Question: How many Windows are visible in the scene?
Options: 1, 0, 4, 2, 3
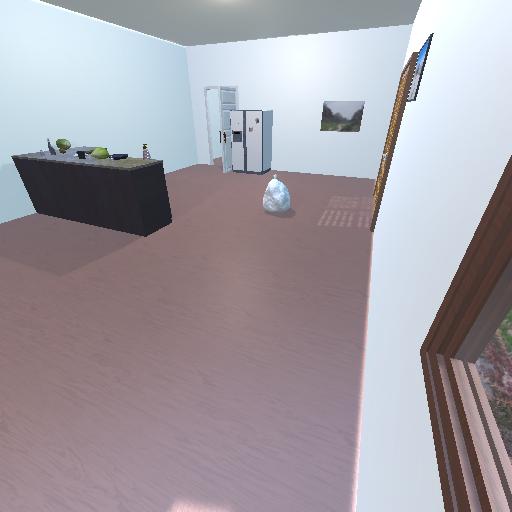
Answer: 1